Field crop: tomato
Growth stage: 2
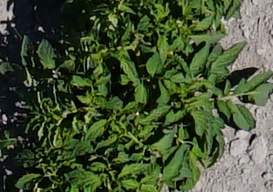
Species: tomato